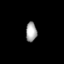
Tissue: skin
Cell type: Epithelial cells
Senescence score: 0.2688
Nuclear area (px): 207
Mean DAPI intensity: 167.309